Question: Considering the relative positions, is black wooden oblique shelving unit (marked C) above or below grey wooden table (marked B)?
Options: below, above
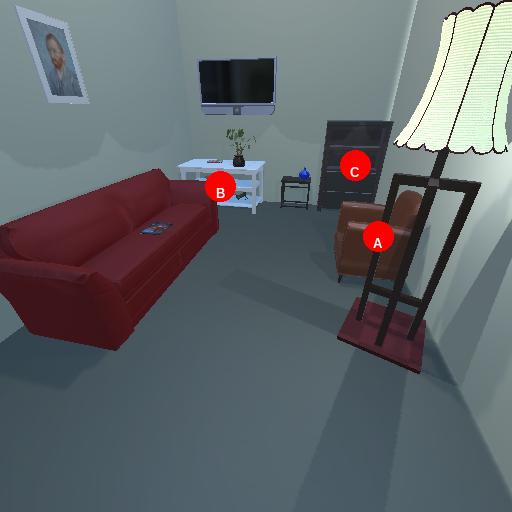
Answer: below